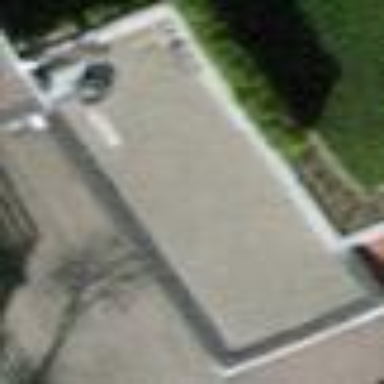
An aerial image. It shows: Garage building.